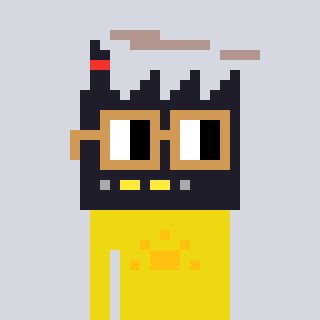
a pixel art character with square brown glasses, a factory-shaped head and a yellow-colored body on a cool background